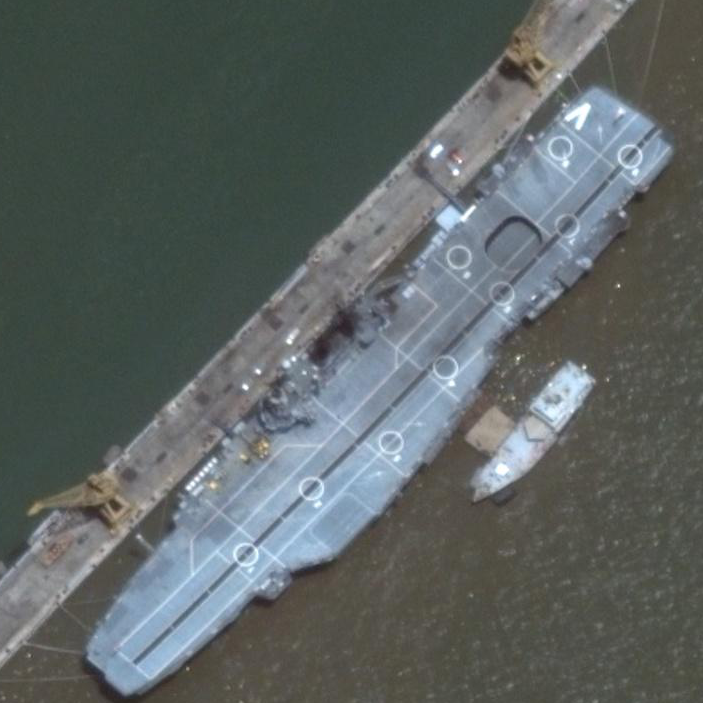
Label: aircraft_carrier